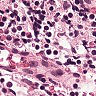
Metastatic tissue present: no